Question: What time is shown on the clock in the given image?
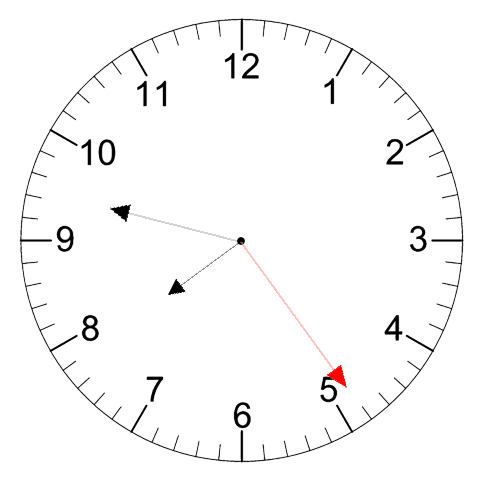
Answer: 07:47:24